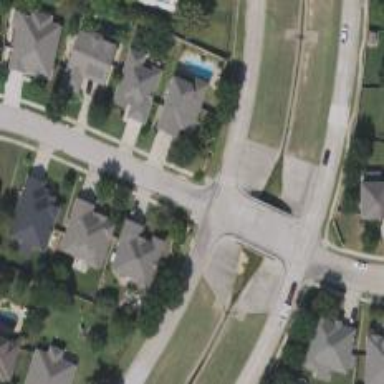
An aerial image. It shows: Marked road crossing.